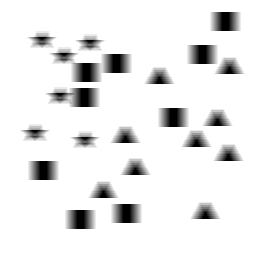
Squares: 9
Triangles: 9
Stars: 6
Total shapes: 24